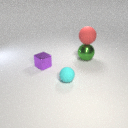
large green metal sphere behind small cyan rubber sphere